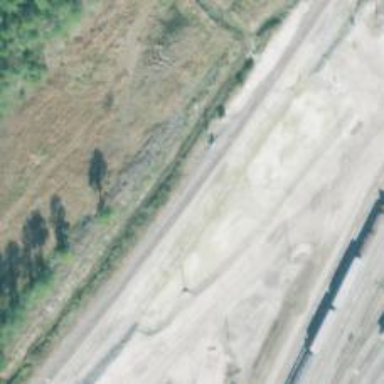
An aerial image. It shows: Railway track with milepost labeled as "AN".